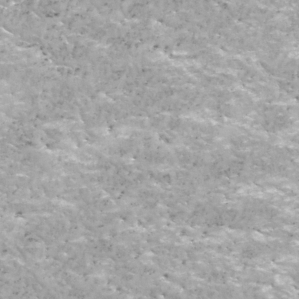
Label: frost